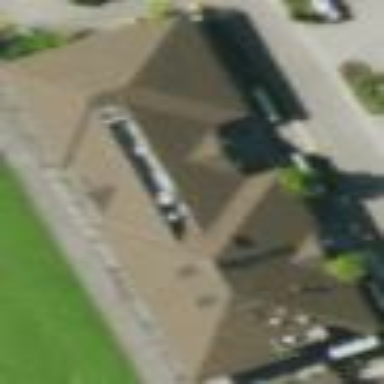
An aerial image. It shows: Golf clubhouse.